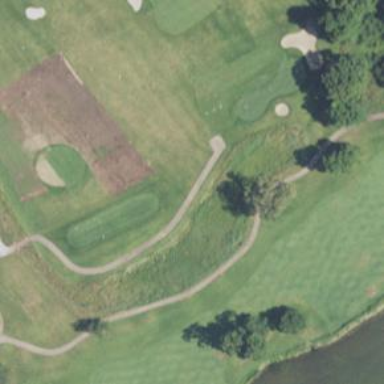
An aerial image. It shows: Pathway for golfing.